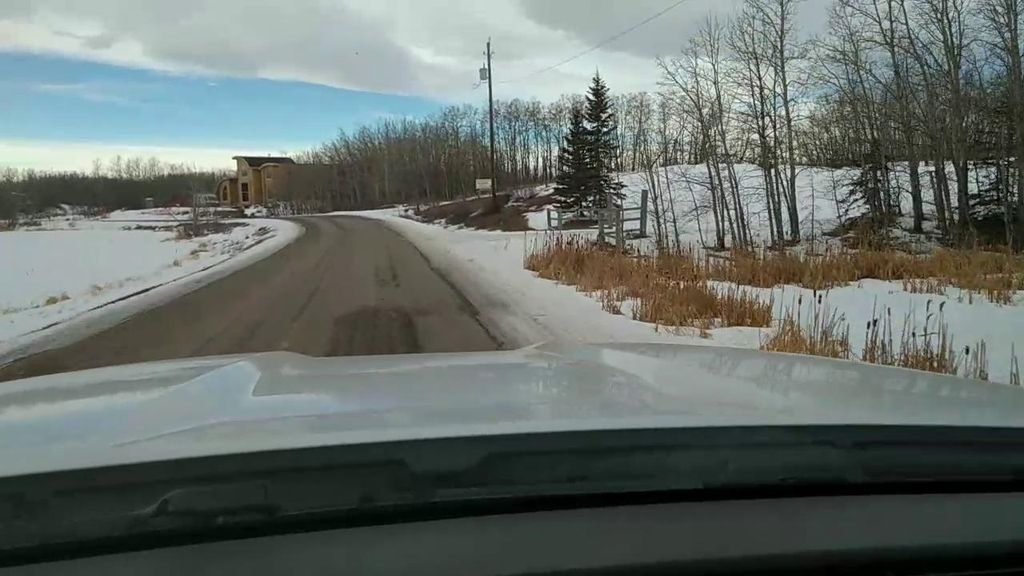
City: calgary